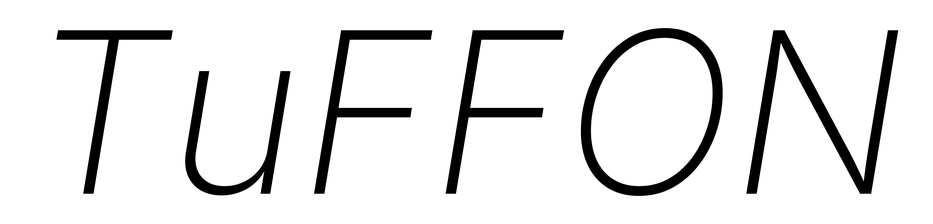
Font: Inter-Italic_ExtraLight_Italic